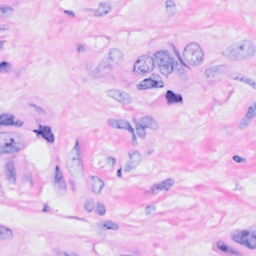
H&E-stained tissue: Breast